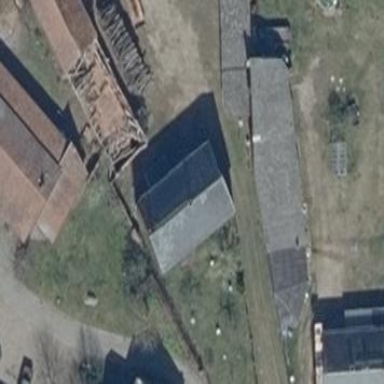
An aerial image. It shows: Simple house.